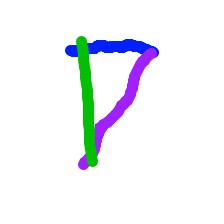
Shape: triangle